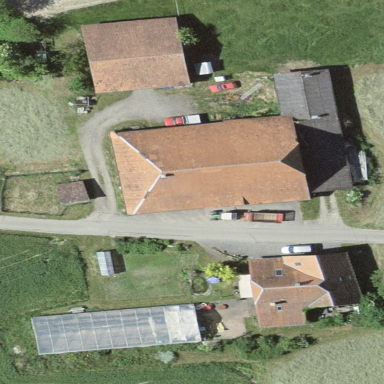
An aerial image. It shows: Farmyard area.